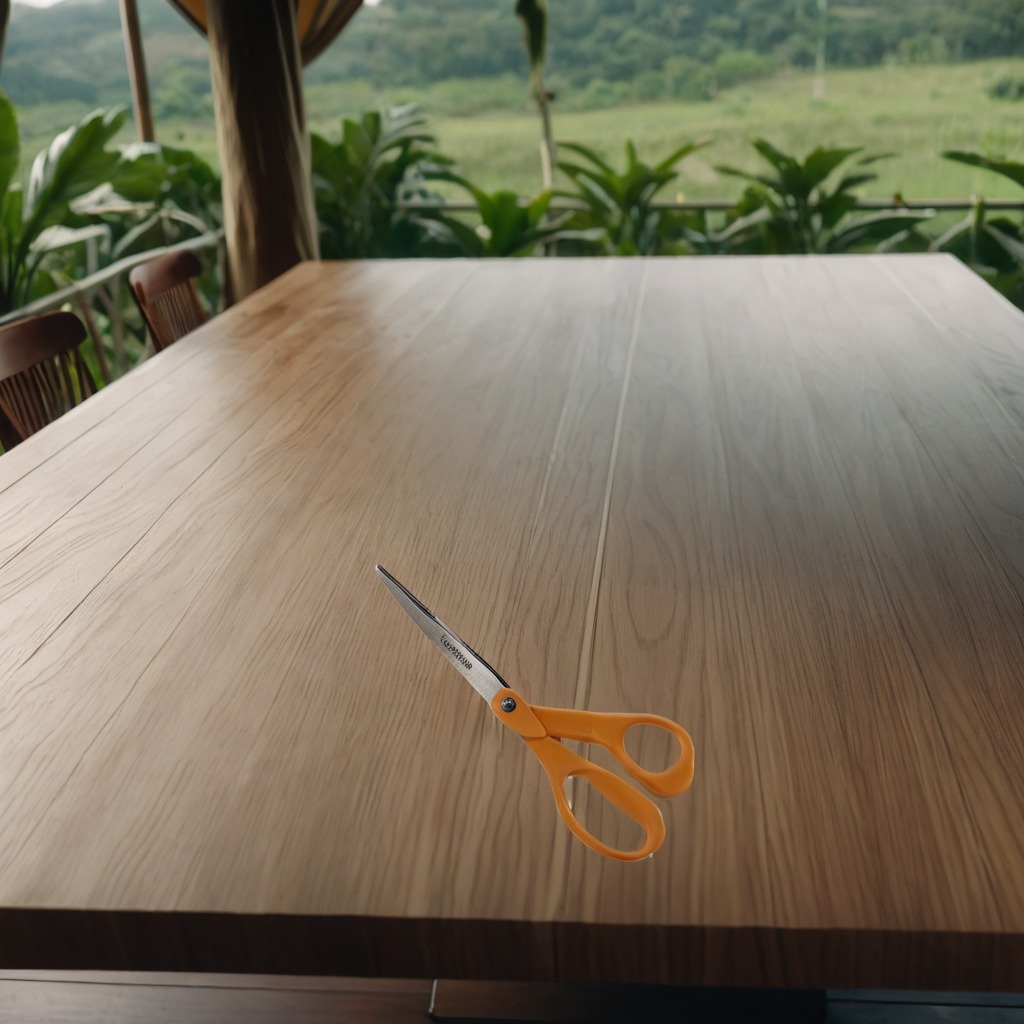
A scissor is lying on a wooden table inside a jungle field workshop tent humid ambient light worn but